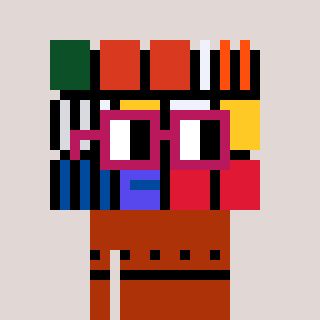
a pixel art character with square dark red glasses, a abstract-shaped head and a hotbrown-colored body on a warm background